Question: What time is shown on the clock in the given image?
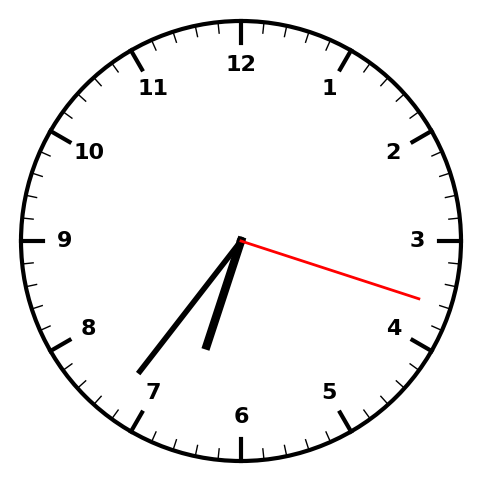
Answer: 06:36:18